Question: I want draw the offline circle over the geocoordinate in windows phone
this circle is of 1500 meter range and it search the target within this range

this my image where i have point to draw circle using width and heigth but i want to draw circle
using radius while i zoom, the range of the circle also affected
and also search the target within this range or not
'''
// double metersPerPixels = (Math.Cos(geo.Latitude * Math.PI / 180) * 2 * Math.PI * <PHONE>) / (256 * Math.Pow(2, map.ZoomLevel));
// double radius = 1000 / metersPerPixels;
map.Layers.Add(new MapLayer()
{
new MapOverlay()
{
GeoCoordinate = geo,
PositionOrigin = new Point(0.5,0.5),
Content = new Ellipse
{
Opacity=.4,
Fill = new SolidColorBrush(color),
Width = 100,//radius * 2
Height =100 //adius * 2
}
}
});
'''
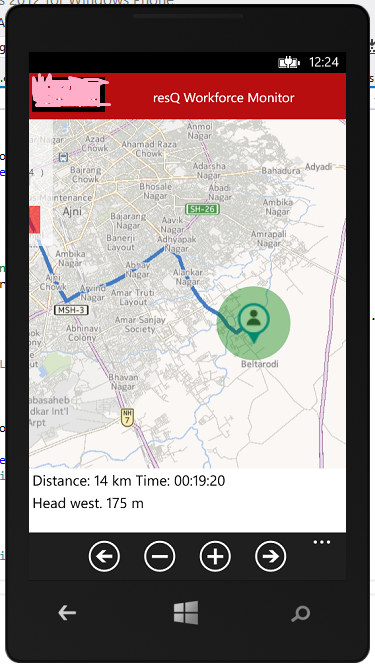
Answer: Here you go, you can use it with your own class by changing the 'Location' class in this helper.
Here is the sample helper to create a circle out of the initializing point and radius in meter:
'''
/// <summary>
/// The geo drawing helper.
/// </summary>
public class GeoDrawingHelper
{
#region Constants
/// <summary>
/// The c_ earth radius in kilometers.
/// </summary>
public const double c_EarthRadiusInKilometers = 6367.0;
#endregion
#region Public Methods and Operators
/// <summary>
/// Creates a circle by the initializing point.
/// </summary>
/// <param name="center">
/// The center Point.
/// </param>
/// <param name="radius">
/// The radius in meter.
/// </param>
/// <returns>
/// The <see cref="List"/>.
/// </returns>
public static List<Location> CreateCirclePoints(Location center, double radius)
{
double lat = ToRadian(center.Latitude); // radians
double lng = ToRadian(center.Longitude); // radians
double d = radius / (c_EarthRadiusInKilometers * 1000); // d = angular distance covered on earth's surface
var locations = new List<Location>();
for (var x = 0; x <= 360; x++)
{
// Calculate the coordinates of the point
double brng = ToRadian(x);
double latRadians = Math.Asin((Math.Sin(lat) * Math.Cos(d)) + (Math.Cos(lat) * Math.Sin(d) * Math.Cos(brng)));
double lngRadians = lng
+ Math.Atan2(
Math.Sin(brng) * Math.Sin(d) * Math.Cos(lat),
Math.Cos(d) - (Math.Sin(lat) * Math.Sin(latRadians)));
// Add the location
locations.Add(new Location() { Latitude = ToDegrees(latRadians), Longitude = ToDegrees(lngRadians) });
}
return locations;
}
/// <summary>
/// Convert the radian to degrees measure.
/// </summary>
/// <param name="radians">
/// The radians.
/// </param>
/// <returns>
/// The <see cref="double"/>.
/// </returns>
public static double ToDegrees(double radians)
{
return radians * (180 / Math.PI);
}
/// <summary>
/// Convert the degrees to radian measure.
/// </summary>
/// <param name="degrees">
/// The degrees.
/// </param>
/// <returns>
/// The <see cref="double"/>.
/// </returns>
public static double ToRadian(double degrees)
{
return degrees * (Math.PI / 180);
}
#endregion
}
'''